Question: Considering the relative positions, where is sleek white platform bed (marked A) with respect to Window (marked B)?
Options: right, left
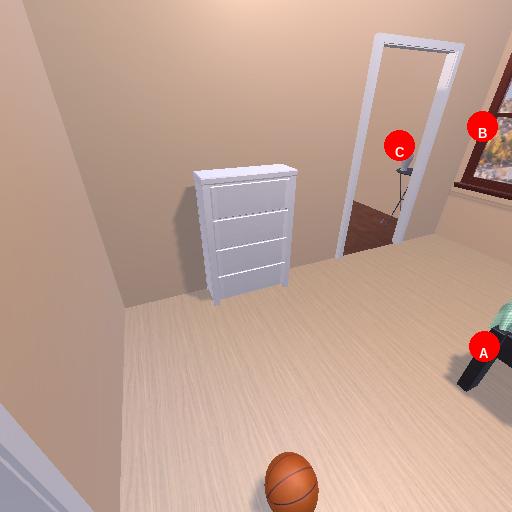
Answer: right